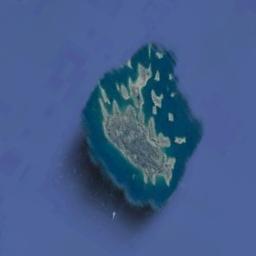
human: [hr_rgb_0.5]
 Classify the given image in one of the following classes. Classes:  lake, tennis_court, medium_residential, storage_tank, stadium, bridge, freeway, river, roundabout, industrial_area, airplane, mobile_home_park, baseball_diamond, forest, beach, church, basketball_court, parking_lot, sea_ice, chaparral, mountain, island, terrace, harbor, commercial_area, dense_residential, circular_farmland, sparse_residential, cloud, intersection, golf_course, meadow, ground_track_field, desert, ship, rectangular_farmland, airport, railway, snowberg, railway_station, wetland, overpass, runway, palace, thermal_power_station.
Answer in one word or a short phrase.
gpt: island